Question: :
I am working on project where my client needs , but i am achieving it my try multiple codes.
Here is my code
'''
private void dgvItemLists_KeyDown(object sender, KeyEventArgs e)
{
try
{
if (e.KeyCode == Keys.Subtract)
{
txtDiscount.Focus();
}
if (e.KeyCode == Keys.Add)
{
mtxtQty.Focus();
}
if (e.KeyCode == Keys.F1)
{
cmbAreaName.Focus();
// cmbAreaName.AllowDrop = true;
// cmbAreaName.Show();
cmbAreaName_Click(this, new System.EventArgs());
//cmbAreaName_DrawItem(this, new DrawItemEventArgs);
// cmbAreaName.SelectedIndexChanged=;
}
}
'''
required result image is given.

any suggestions or recommendations of code will be highly appreciated.
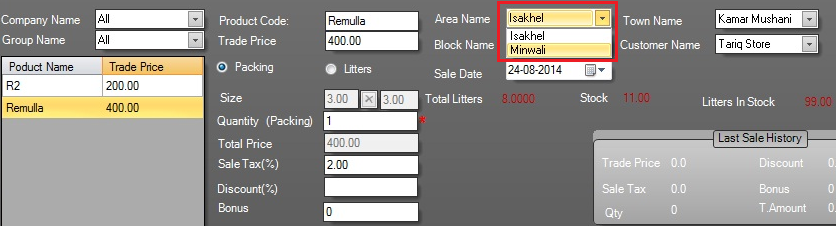
Answer: Currently, you're just executing the code inside the 'Click' event when you call 'cmbAreaName_Click'.
If you want to show the dropdown, set the 'DroppedDown' property to 'true':
'''
cmbAreaName.DroppedDown = true;
'''